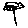
Label: flower